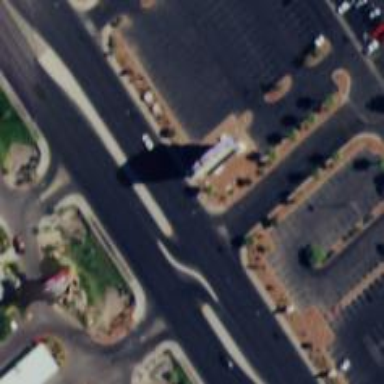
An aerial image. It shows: Primary link road with asphalt surface.